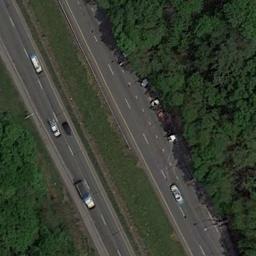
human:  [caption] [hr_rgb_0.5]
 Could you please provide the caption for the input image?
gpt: The freeway is surrounded by a large green forest, There are many cars on the freeway, And there is a turquoise river beside the freeway .

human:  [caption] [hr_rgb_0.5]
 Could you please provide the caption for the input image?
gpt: Cars stopped on both sides of the highway .

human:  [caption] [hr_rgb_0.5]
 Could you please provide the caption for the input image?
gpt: The freeway goes through the forest with some cars .

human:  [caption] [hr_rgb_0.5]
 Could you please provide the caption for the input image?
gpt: A straight freeway goes through the forest with many dark green trees and some cars are driving on the freeway .

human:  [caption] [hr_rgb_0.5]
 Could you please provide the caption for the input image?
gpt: There are green lawns and trees beside the freeway .